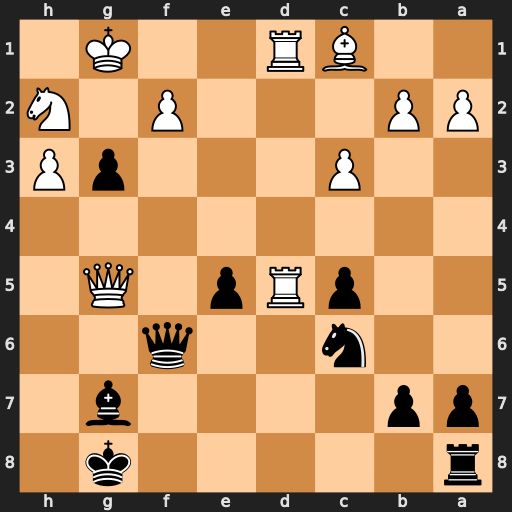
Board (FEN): r5k1/pp4b1/2n2q2/2pRp1Q1/8/2P3pP/PP3P1N/2BR2K1
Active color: b
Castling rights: -
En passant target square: -
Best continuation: Qxf2+ Kh1 Qxh2#